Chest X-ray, AP view. Patient: 17 years old, sex F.
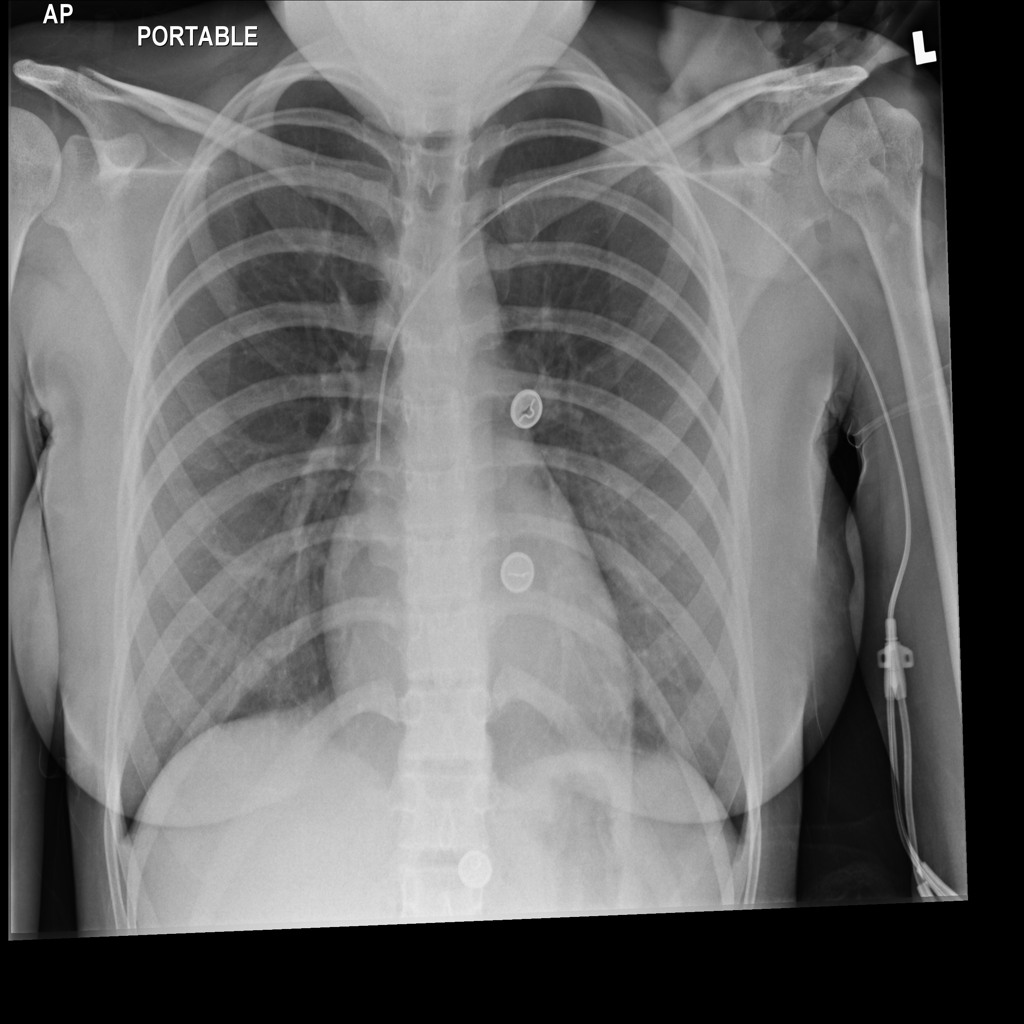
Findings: No Finding